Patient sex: M
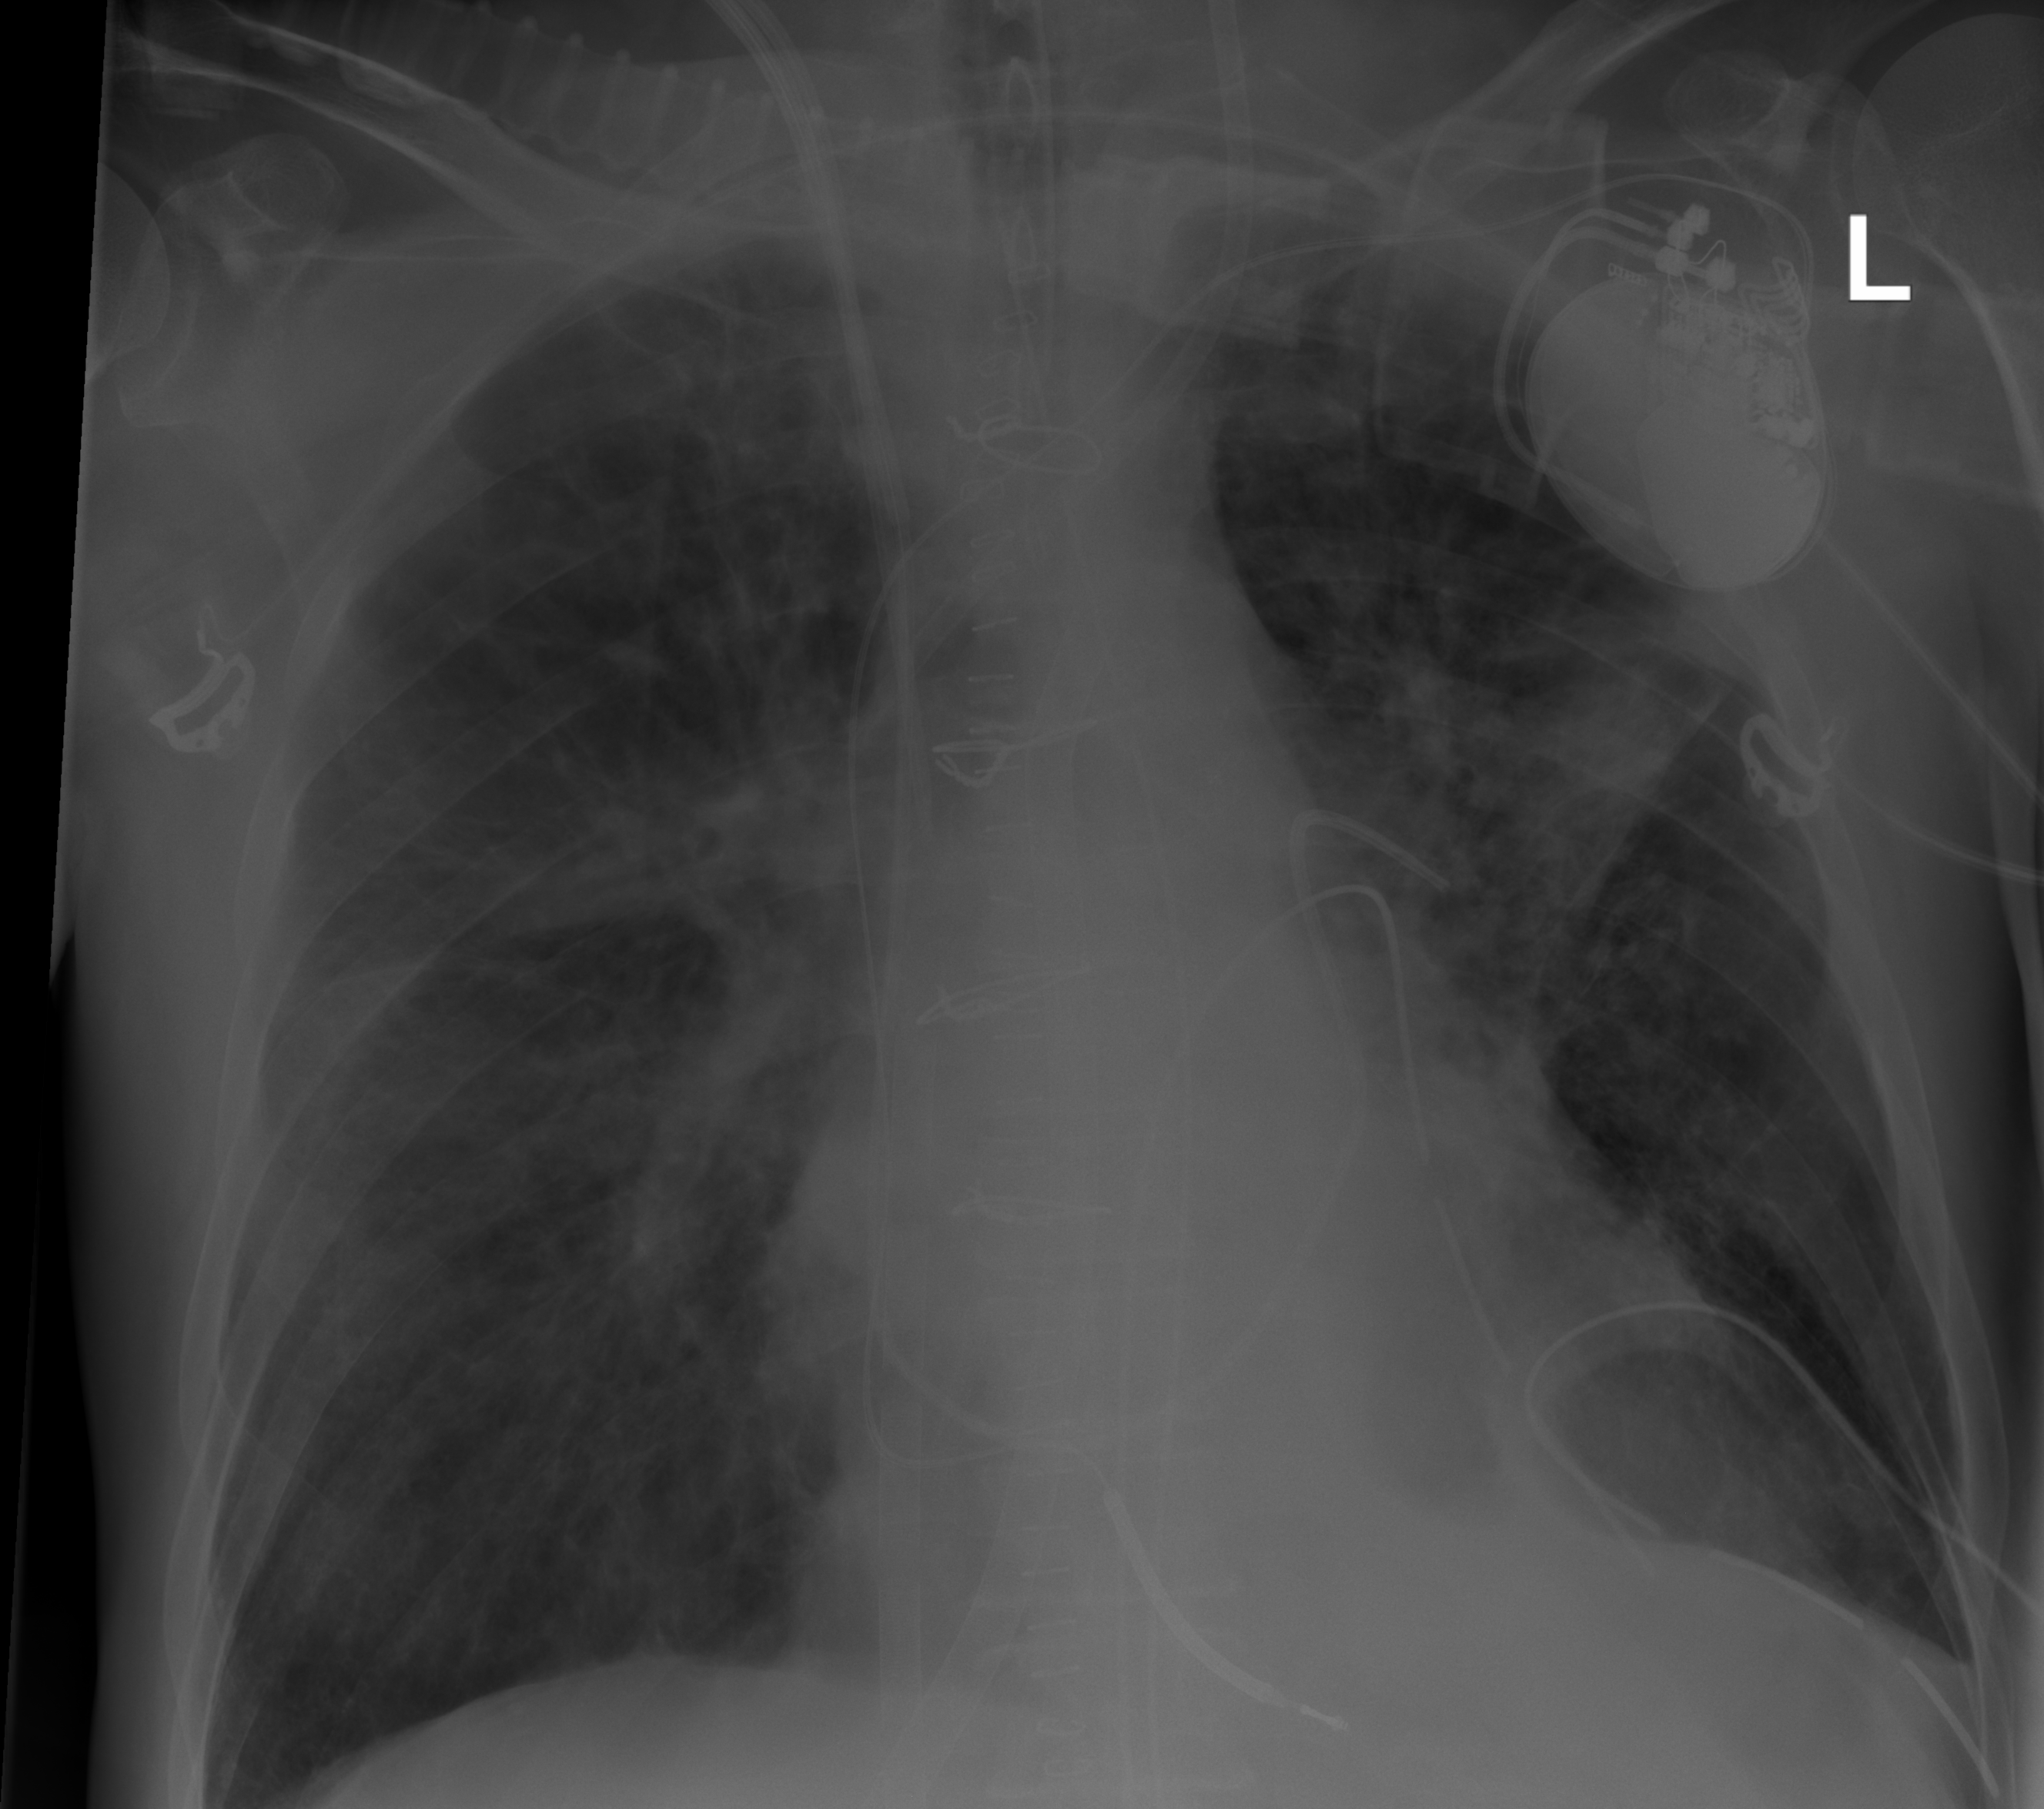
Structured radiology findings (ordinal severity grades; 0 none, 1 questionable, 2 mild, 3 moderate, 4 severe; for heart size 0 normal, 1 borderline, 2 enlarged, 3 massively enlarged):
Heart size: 2
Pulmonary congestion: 2
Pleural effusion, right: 0
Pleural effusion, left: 0
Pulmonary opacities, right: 2
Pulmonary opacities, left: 2
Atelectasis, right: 0
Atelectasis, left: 0